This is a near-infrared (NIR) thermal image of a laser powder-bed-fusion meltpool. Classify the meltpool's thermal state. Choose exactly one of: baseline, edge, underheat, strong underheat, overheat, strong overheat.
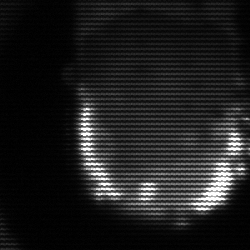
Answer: baseline